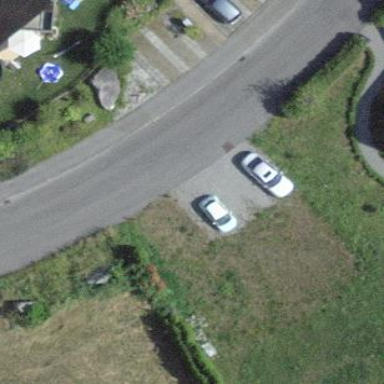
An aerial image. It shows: Parking available on the street side.